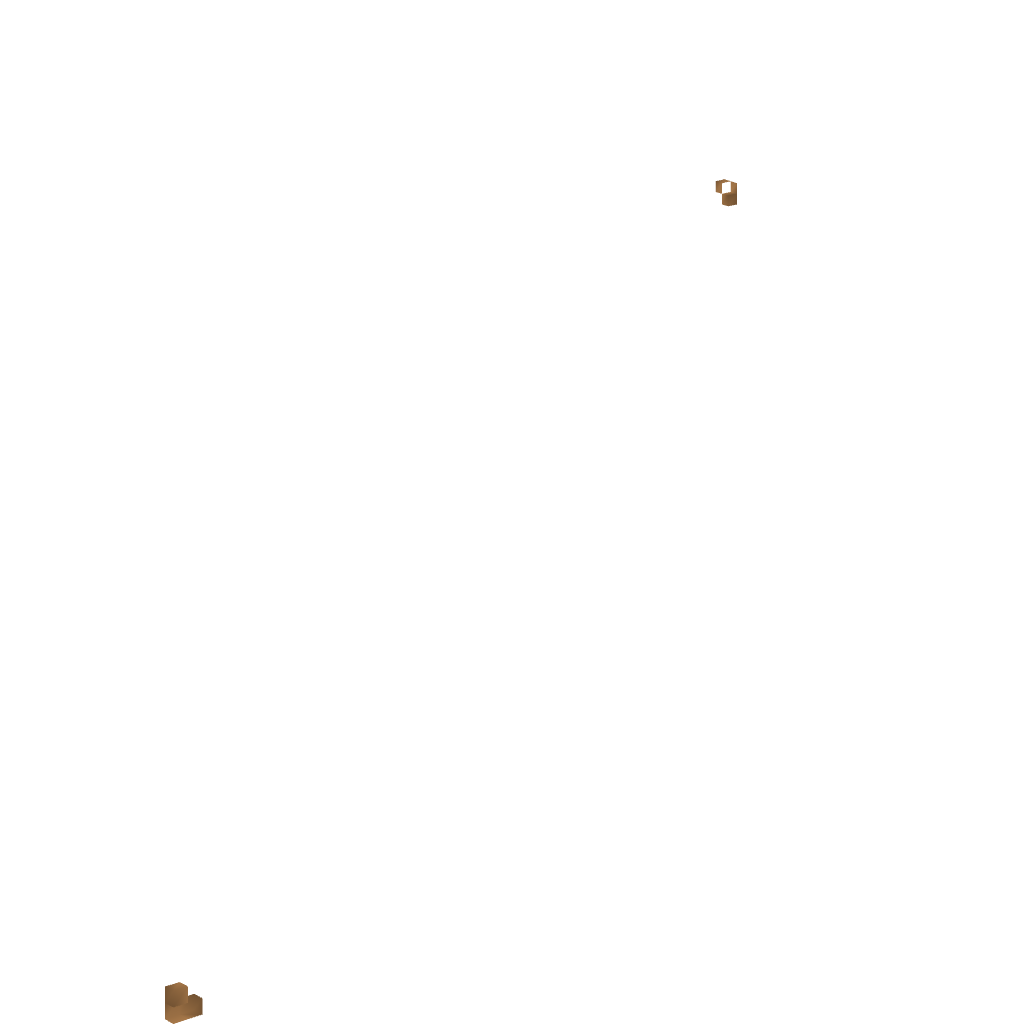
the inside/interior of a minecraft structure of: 16 Bit Majora's Mask